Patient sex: M
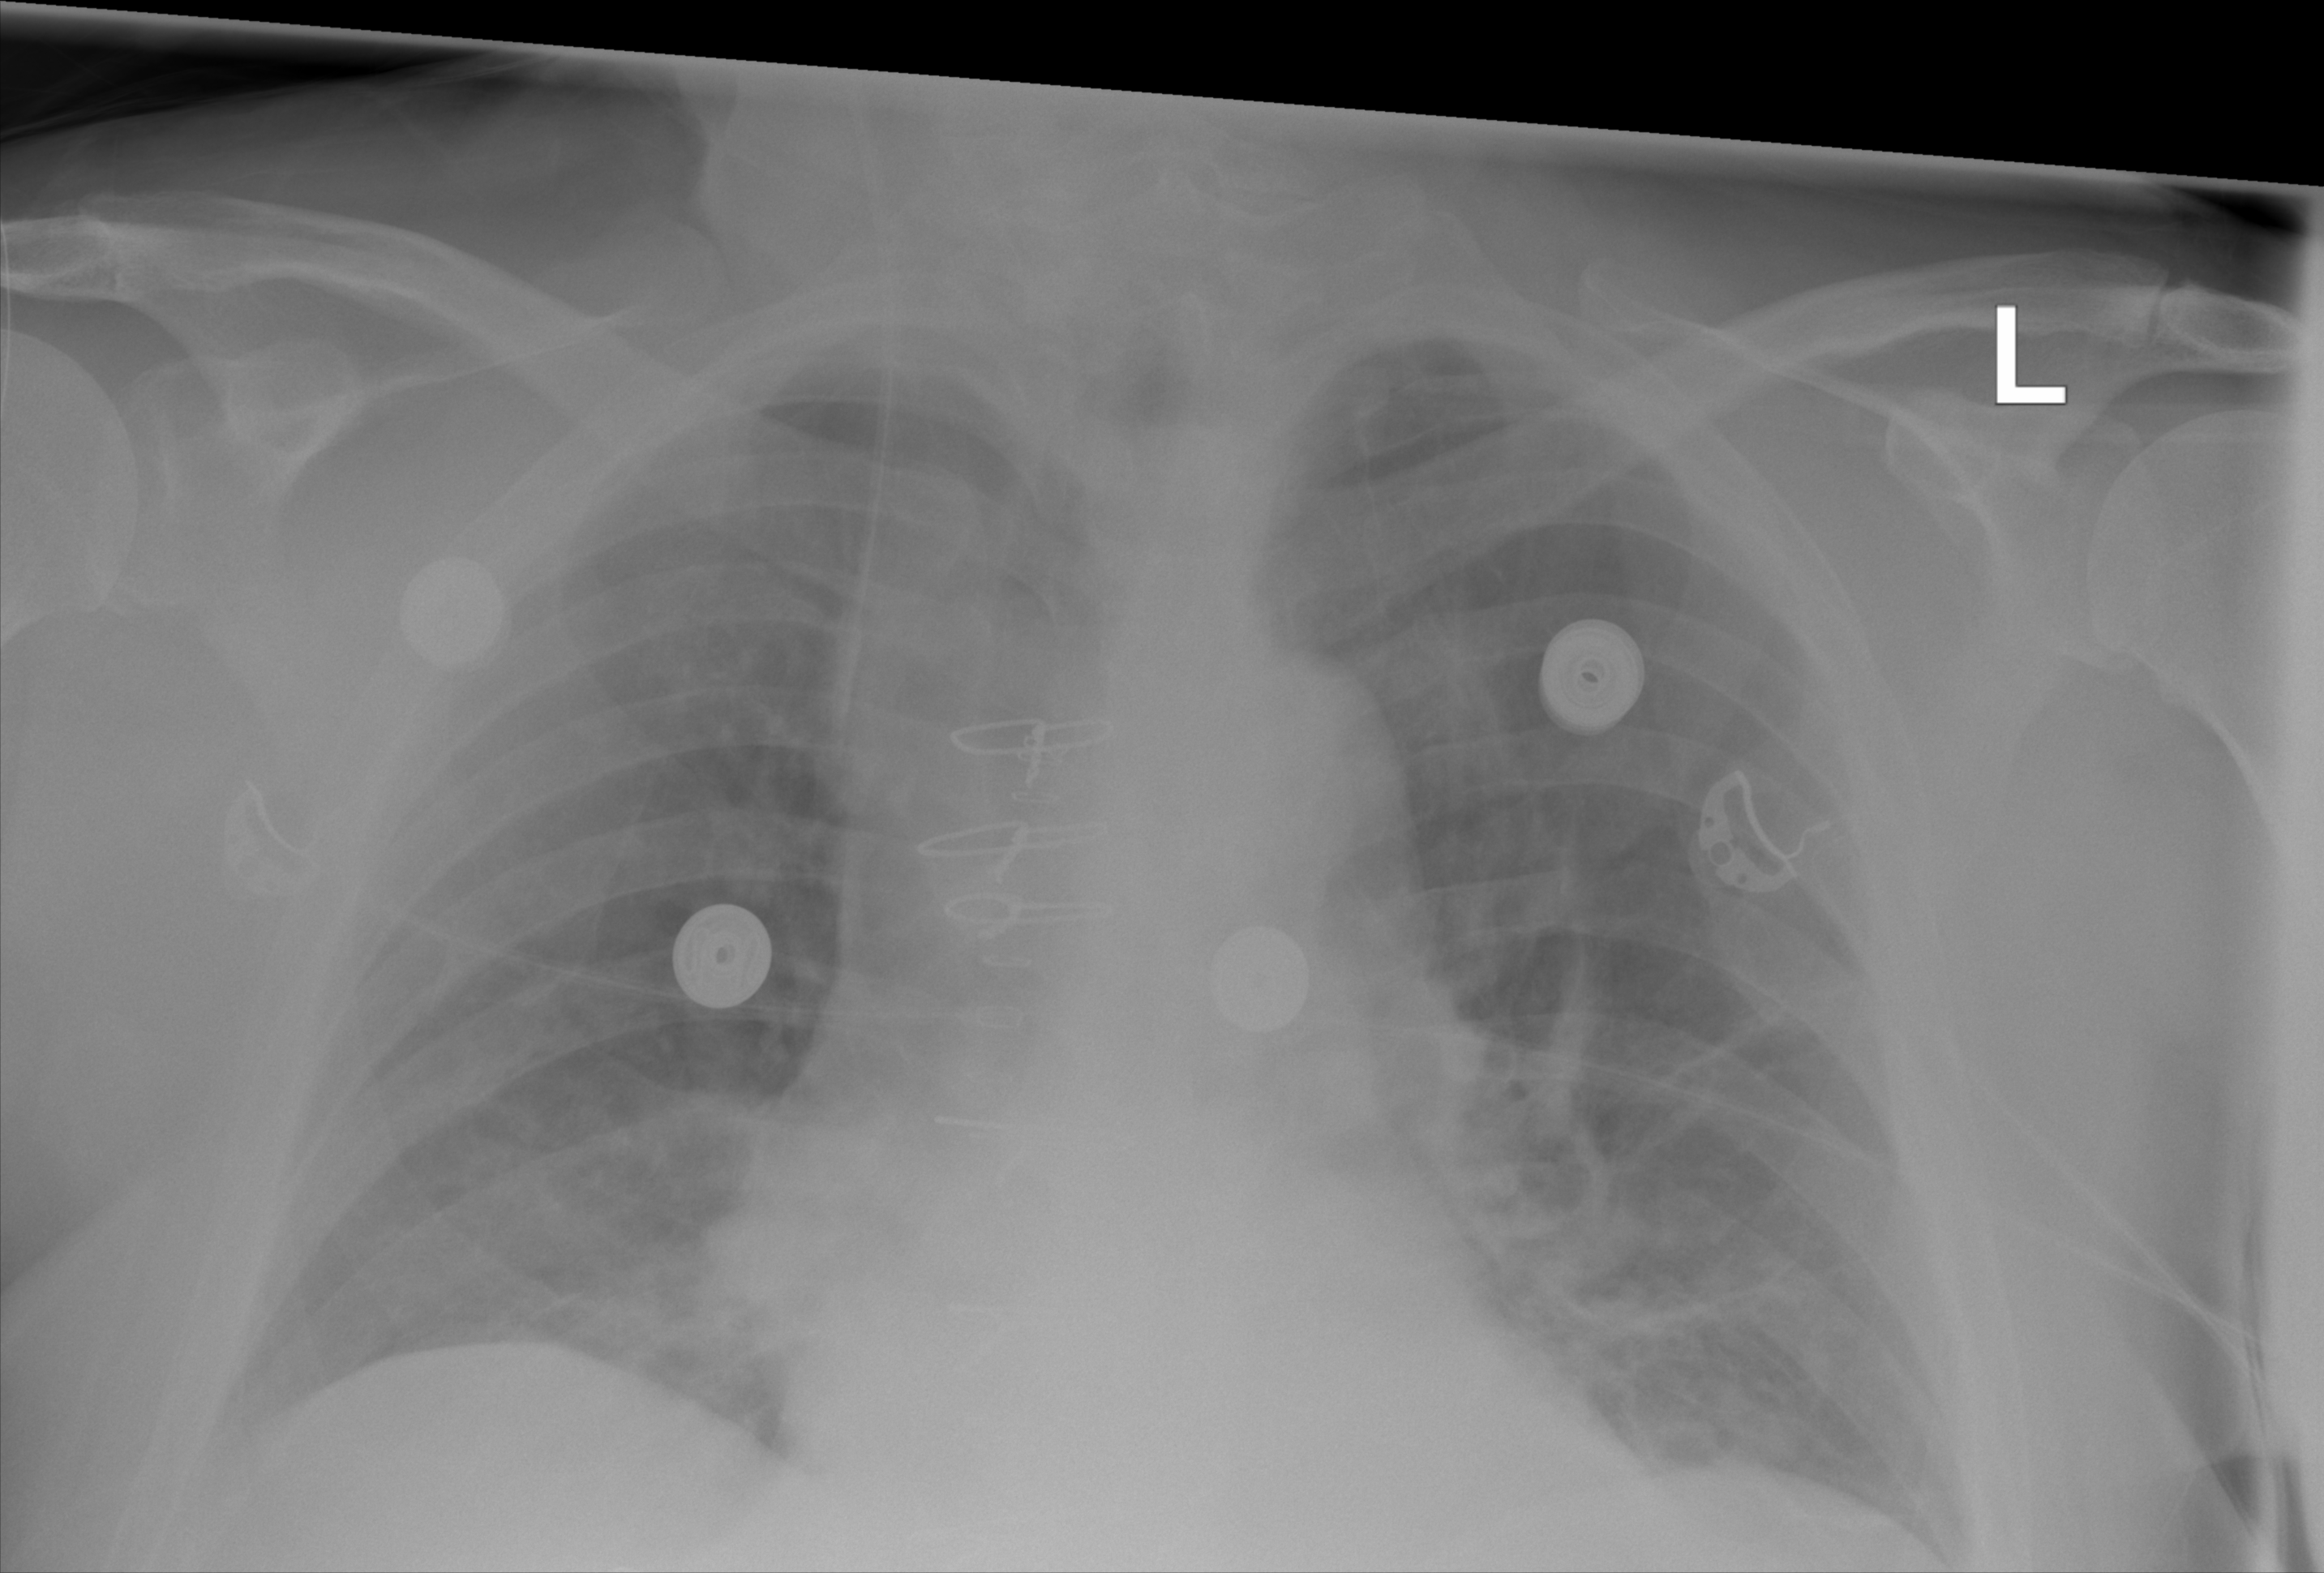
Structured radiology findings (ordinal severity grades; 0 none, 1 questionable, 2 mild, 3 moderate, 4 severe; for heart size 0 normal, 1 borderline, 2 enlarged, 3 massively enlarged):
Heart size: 0
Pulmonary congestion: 1
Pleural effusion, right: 0
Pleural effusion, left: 0
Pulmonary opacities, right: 0
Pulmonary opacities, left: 2
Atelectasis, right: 2
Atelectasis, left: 2